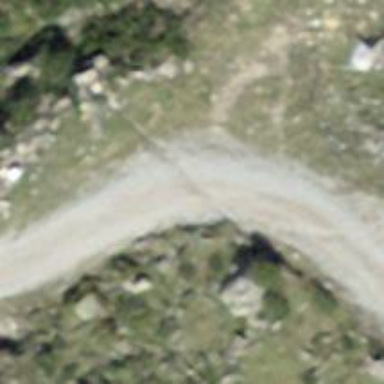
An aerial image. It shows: Unpaved track with grade3 track type.